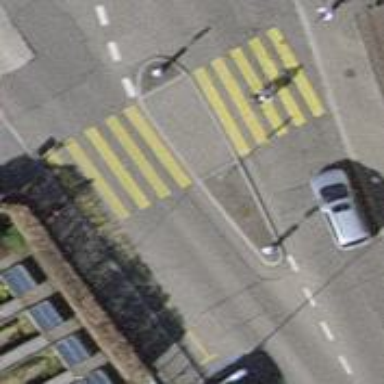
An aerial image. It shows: Uncontrolled zebra crossing with pedestrian island.